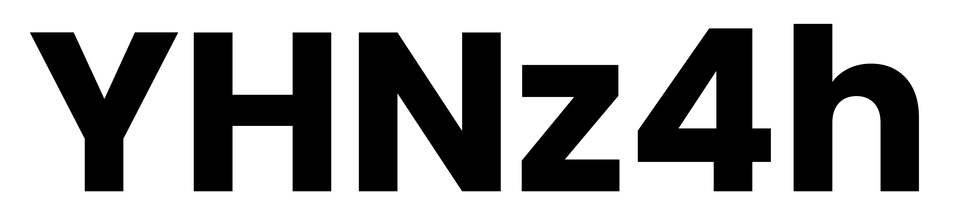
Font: Poppins-Bold